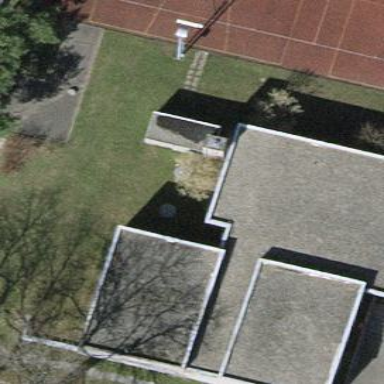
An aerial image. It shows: School building.